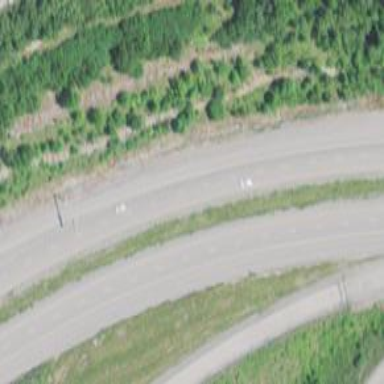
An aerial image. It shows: Asphalt motorway.